Field crop: maize
Growth stage: 2
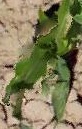
Species: maize